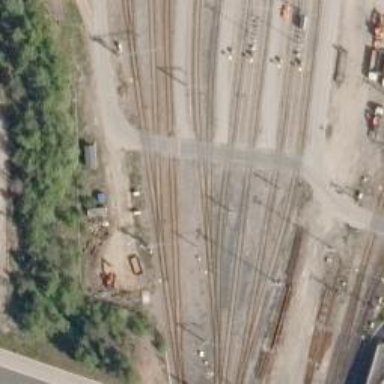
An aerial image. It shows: Railway level crossing.